Aerial crown-view tile of a tropical tree (Barro Colorado Island, Panama), acquired 20241014:
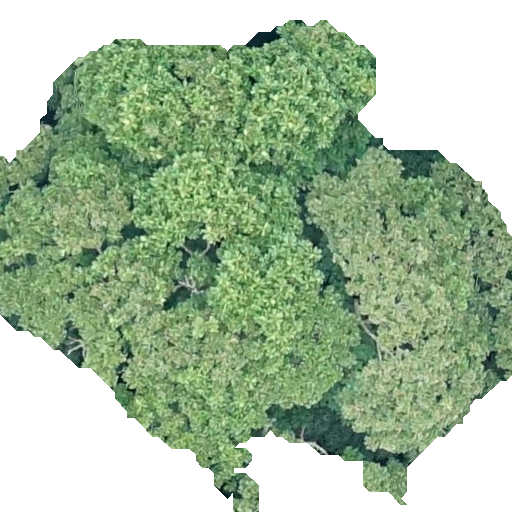
Species: Dipteryx oleifera
GBIF accepted scientific name: Dipteryx oleifera
Crown area: 277.06 m²